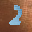
Label: 2